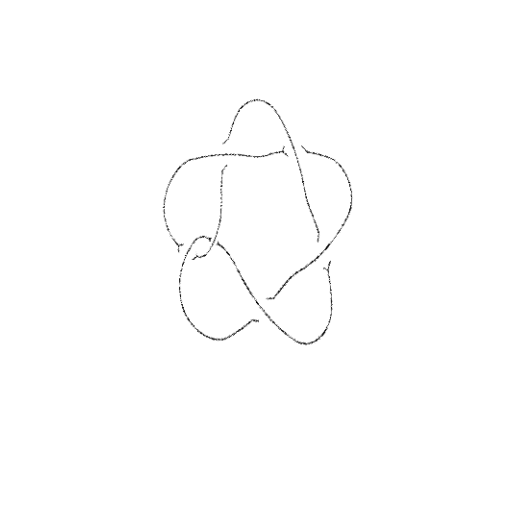
Crossing number: 6